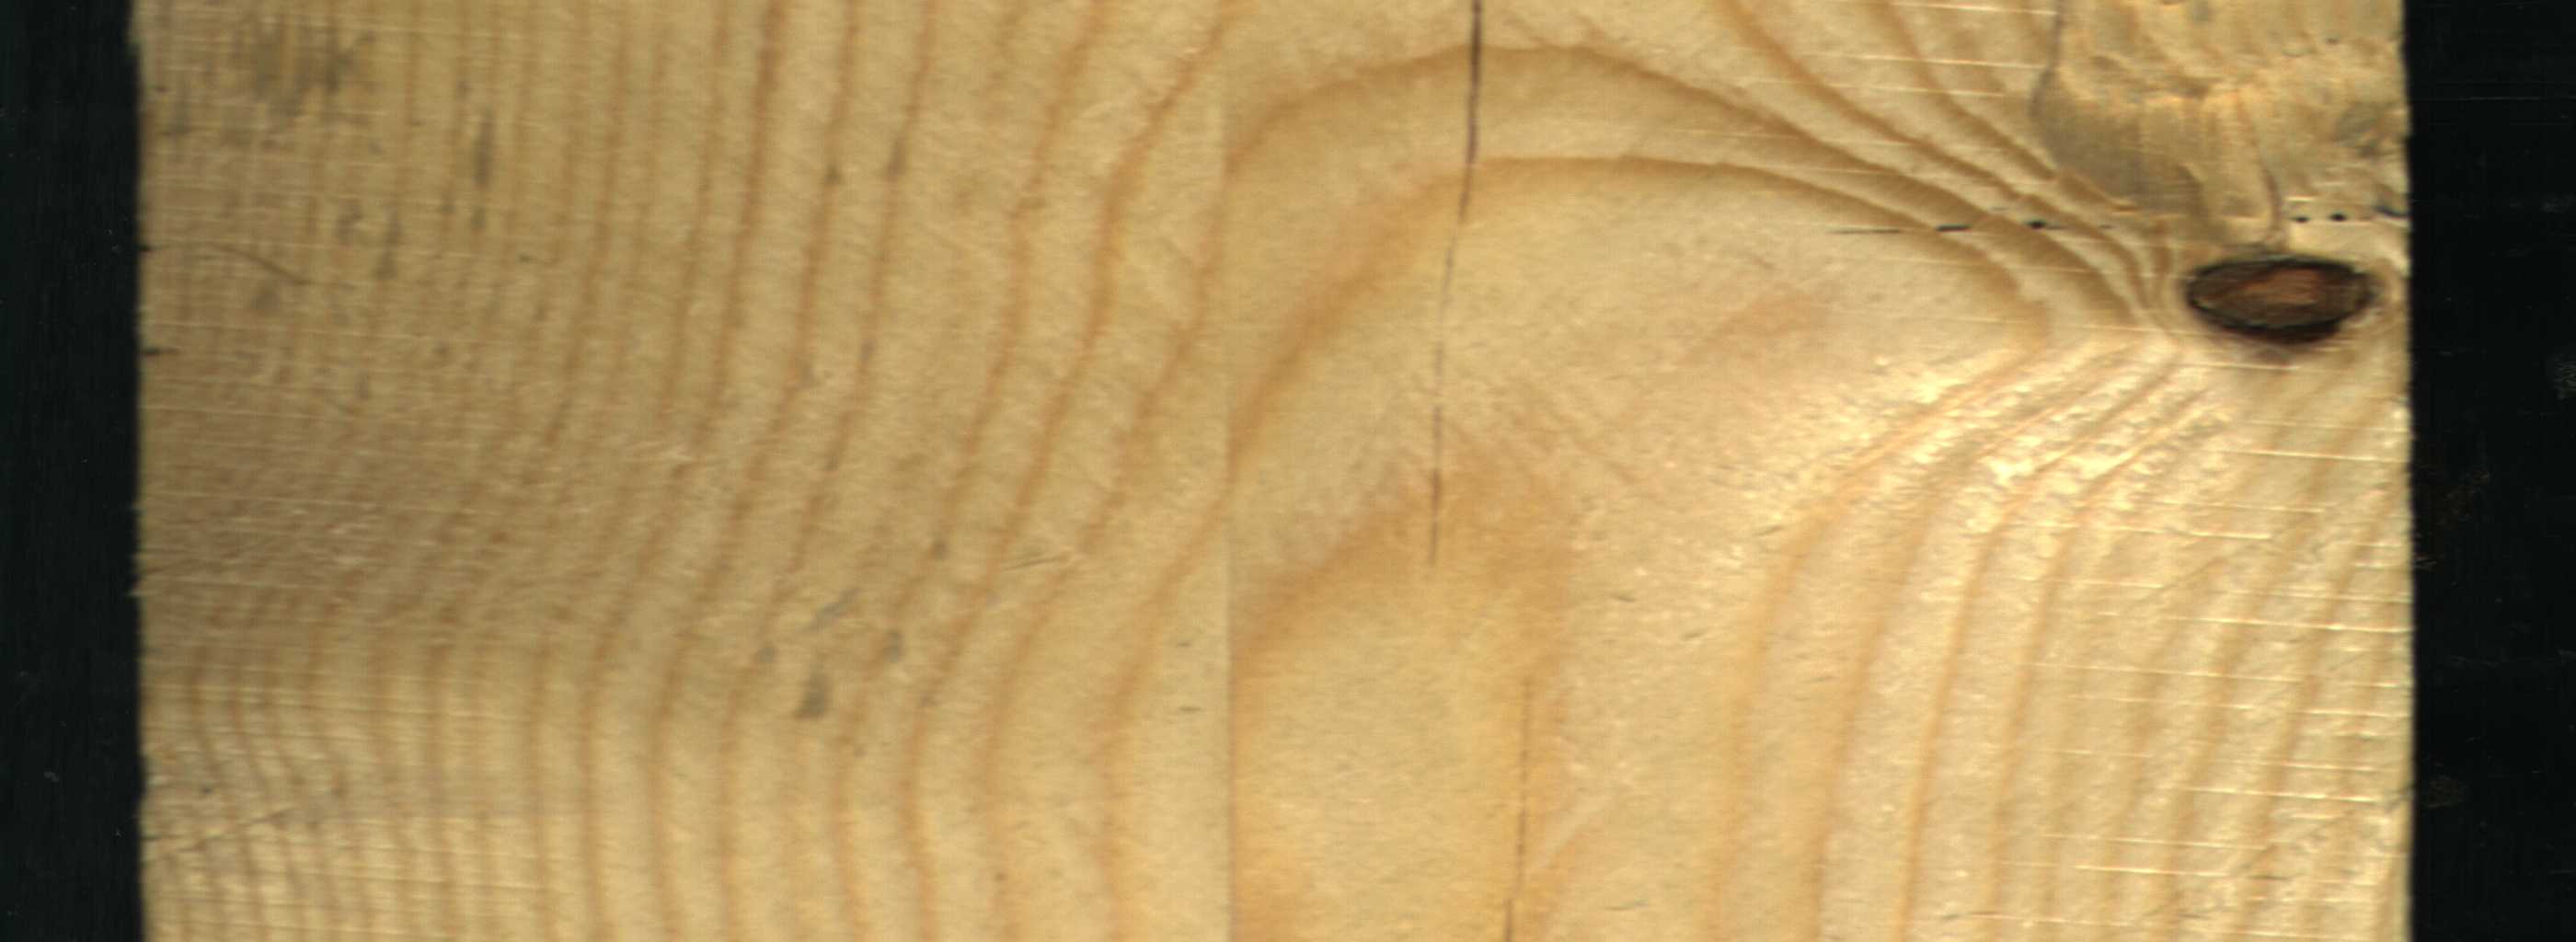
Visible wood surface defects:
Crack
Dead_Knot